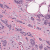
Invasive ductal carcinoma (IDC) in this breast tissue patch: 1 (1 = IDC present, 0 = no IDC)